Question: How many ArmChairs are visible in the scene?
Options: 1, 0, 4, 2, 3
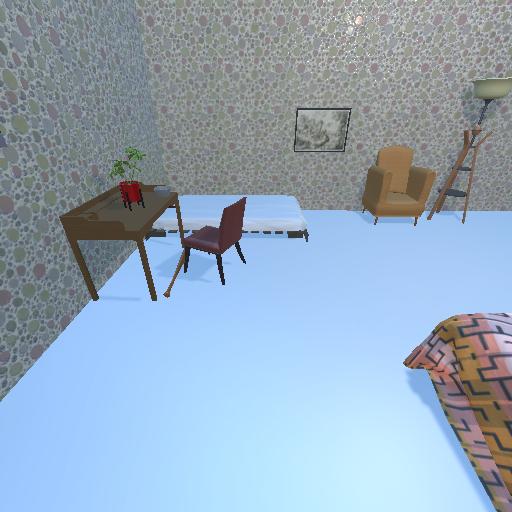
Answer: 1